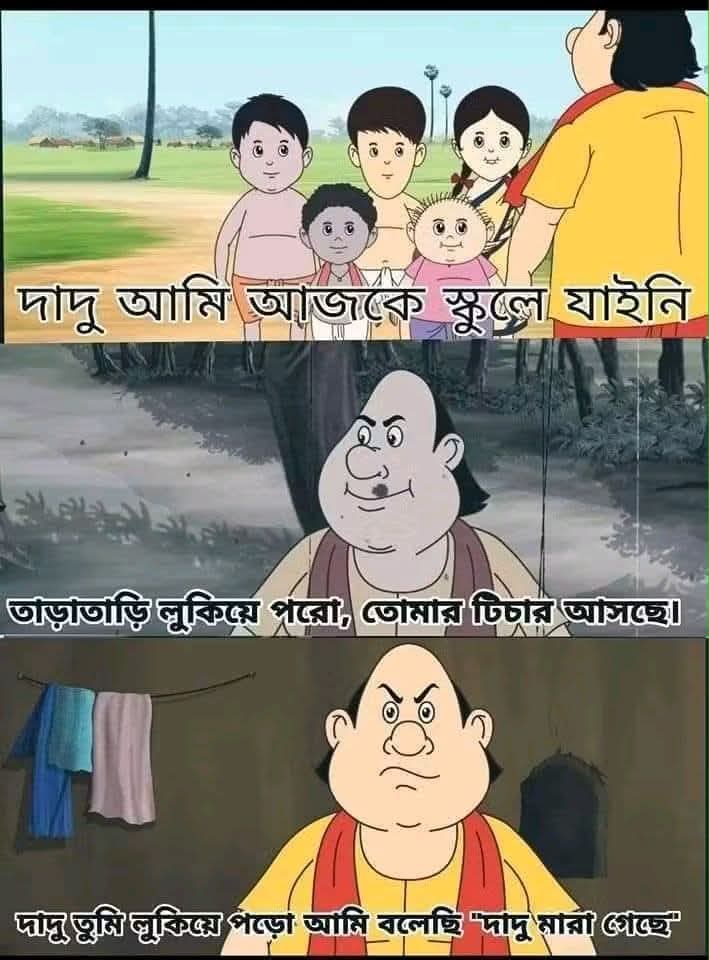
Text: দাদু আমি আজকে স্কুলে যাইনি
তাড়াতাড়ি লুকিয়ে পরো, তোমার টিচার আসছে।
দাদু তুমি লুকিয়ে পড়ো আমি বলেছি "দাদু মারা গেছে"
Label: Non Hate